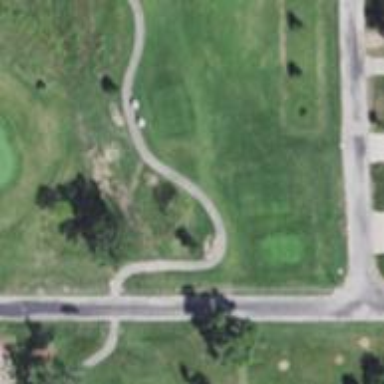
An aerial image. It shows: Path for golf carts.